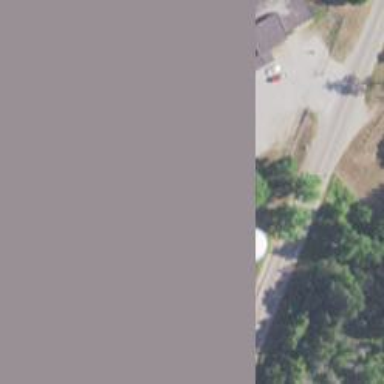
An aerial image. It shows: Water tower that is man-made.